Field crop: maize
Growth stage: 2
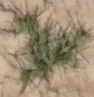
Species: salsola